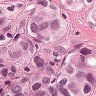
Metastatic tissue present: yes